Aerial crown-view tile of a tropical tree (Barro Colorado Island, Panama), acquired 20240716:
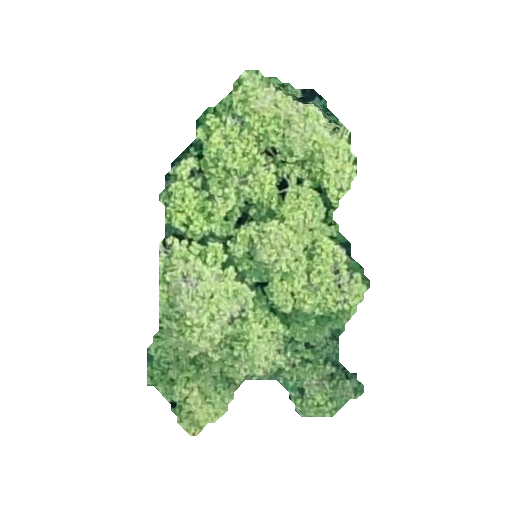
Species: Alseis blackiana
GBIF accepted scientific name: Alseis blackiana
Crown area: 89.009 m²